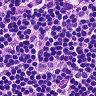
Metastatic tissue present: no